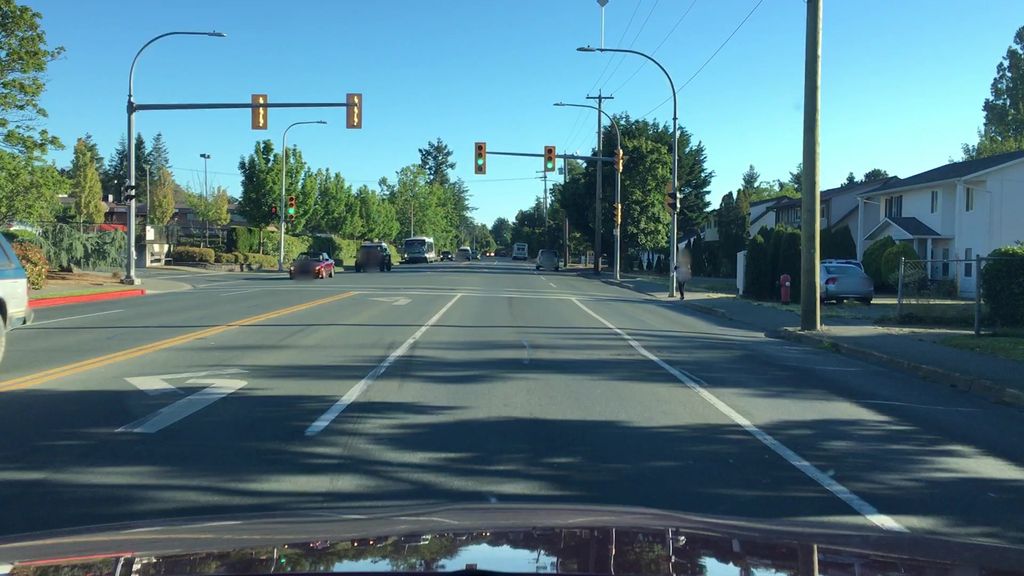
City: victoria